Question: I have an MsChart control with several SeriesChartType.Polar series. On chart's MouseMove event I check if it's over a DataPoint and if yes, I generate a ToolTip containing coordinates of the DataPoint under the mouse cursor.
It works well for angles (it's a polar chart) from 0 to 347 deg. The rest of the DataPoints is hidden under the ChartElementType.Axis and/or ChartElementType.AxisLabel, so I cannot get the DataPoint.PointIndex.
'''
private void chart0_MouseMove(object sender, MouseEventArgs e)
{
var pos = e.Location;
HitTestResult result = chart0.HitTest(e.X, e.Y);
if (result.ChartElementType == ChartElementType.DataPoint )
{
var selectedValueY = chart0.Series[result.Series.Name].Points[result.PointIndex].YValues[0];
var selectedValueX = chart0.Series[result.Series.Name].Points[result.PointIndex].XValue;
selectedValueY = Math.Round(selectedValueY, 2);
ToolTipChart.Show(selectedValueX.ToString() + "deg; " + selectedValueY.ToString() + " m", chart0, pos.X, pos.Y - 30);
}
else
ToolTipChart.Hide(chart0);
}
'''
When mouse is over the hidden DataPoints -> ( result.ChartElementType == ChartElementType.Axis ) or (result.ChartElementType == ChartElementType.AxisLabel ) instead.
I tried disabling the axis, then reading the mouse position, then enabling the axis, but it's too slow and the user does see blinking of the axis on the screen.
Is there a way to move the "DataPoint layer" on top of the chart so it's not under the "Axis layer"?
Ilustration of hidden DataPoints:

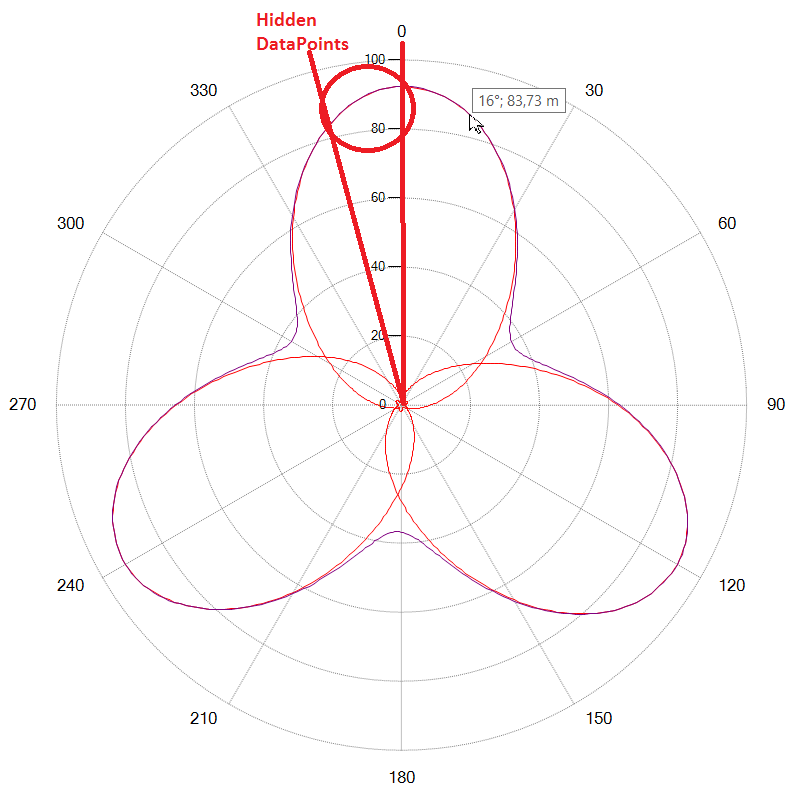
Answer: Theres is a function overload 'Chart.HitTest Method (Int32, Int32, ChartElementType)' where you can filter for the desired ChartElementType.
<URL>